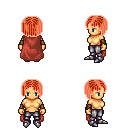
a pixel art fantasy rpg character, female body template, human, tanned skin, maroon cape, metal pants, red pageboy hairstyle, cloth bracers, metal boots, four views (front, back, left, right), 2x2 character sprite sheet, small pixel art, hard edges, no anti-aliasing